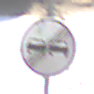
Verkehrszeichen: EndeUeberholverbot
Umgebung: Outdoor, Nature
Tageszeit: Midday
Wetter: PartlyCloudy
Licht: Natural
Jahreszeit: NotSpecified
Kontrast: HighContrast